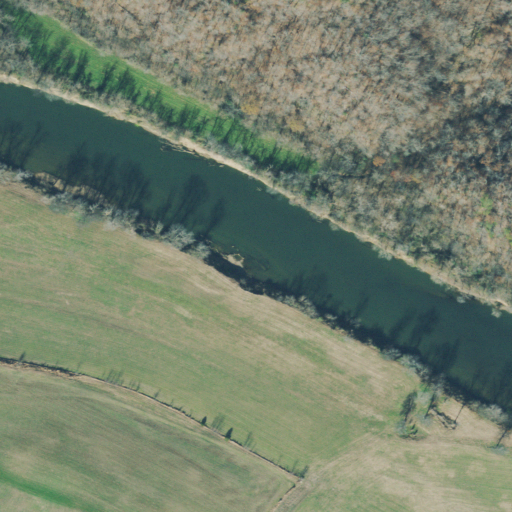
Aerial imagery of bar in Tennessee named Log Shoal containing pasture, deciduous forest, open water, mixed forest, and herbaceous wetlands